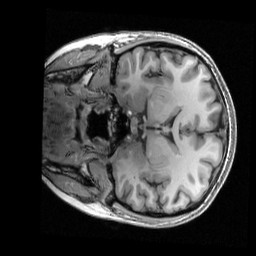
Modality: T1w
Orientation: coronal
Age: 21
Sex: female
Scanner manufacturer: siemens
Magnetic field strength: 3 T
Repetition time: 2.2 s
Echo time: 0.00337 s